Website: slack
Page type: billing-address
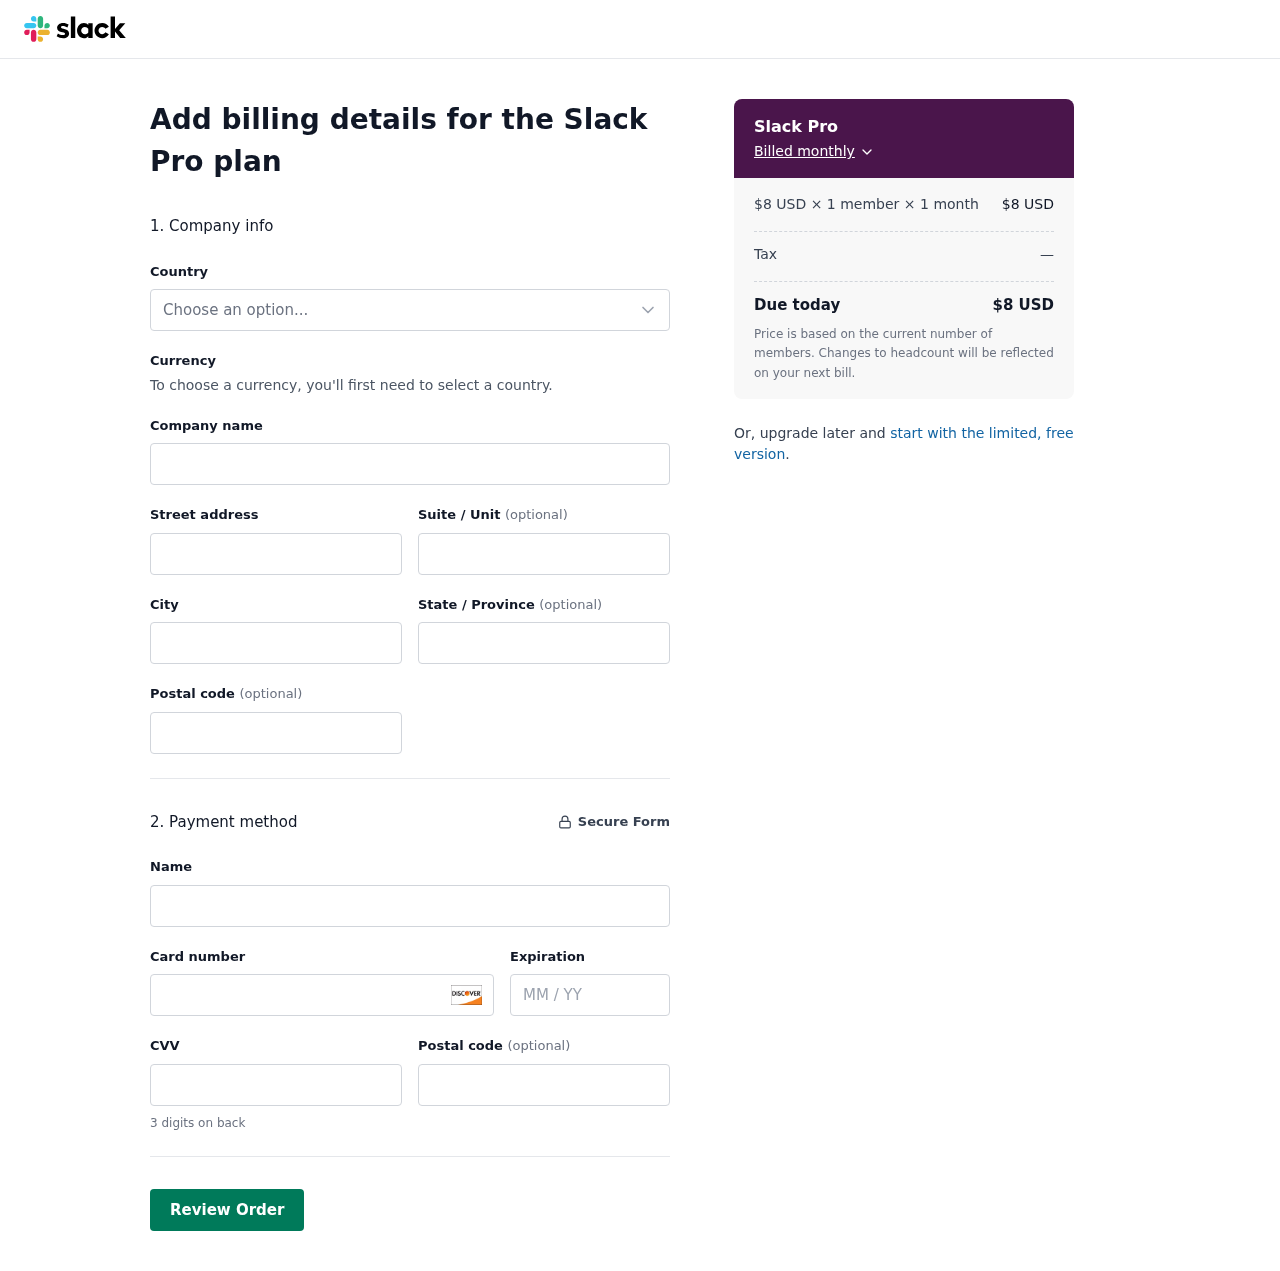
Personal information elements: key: PII_CARD_CVV
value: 952
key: PII_CARD_EXPIRY
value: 03/29
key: PII_CARD_NUMBER
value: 6526 7494 2221 6600
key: PII_CITY
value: New Jill
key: PII_COMPANY
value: White-Johnson
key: PII_COUNTRY
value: United States
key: PII_FULLNAME
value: Amanda Anderson
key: PII_POSTCODE
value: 71133
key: PII_STATE
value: Michigan
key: PII_STREET
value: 1174 Lopez Road
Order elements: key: ORDER_PLAN_PRICE
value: $8 USD
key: ORDER_NUM_MEMBERS
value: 1 member
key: ORDER_NUM_MONTHS
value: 1 month
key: ORDER_SUBTOTAL
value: $8 USD
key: ORDER_TAX
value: —
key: ORDER_TOTAL
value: $8 USD